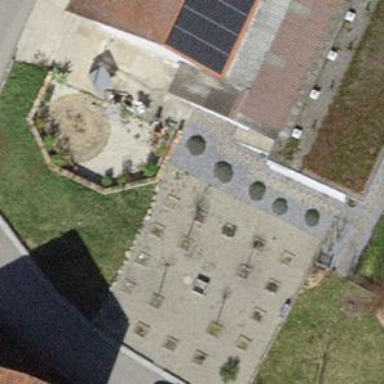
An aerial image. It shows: Cabin with slategray roof.